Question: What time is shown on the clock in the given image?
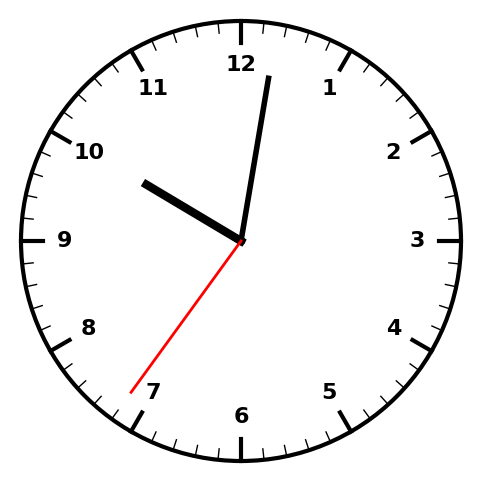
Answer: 10:01:36